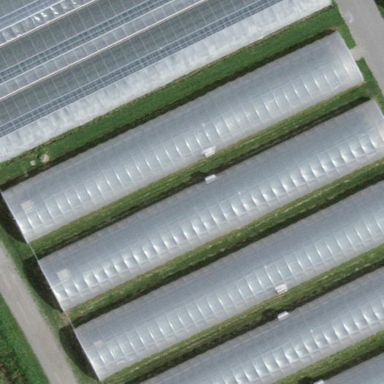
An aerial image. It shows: Greenhouse.